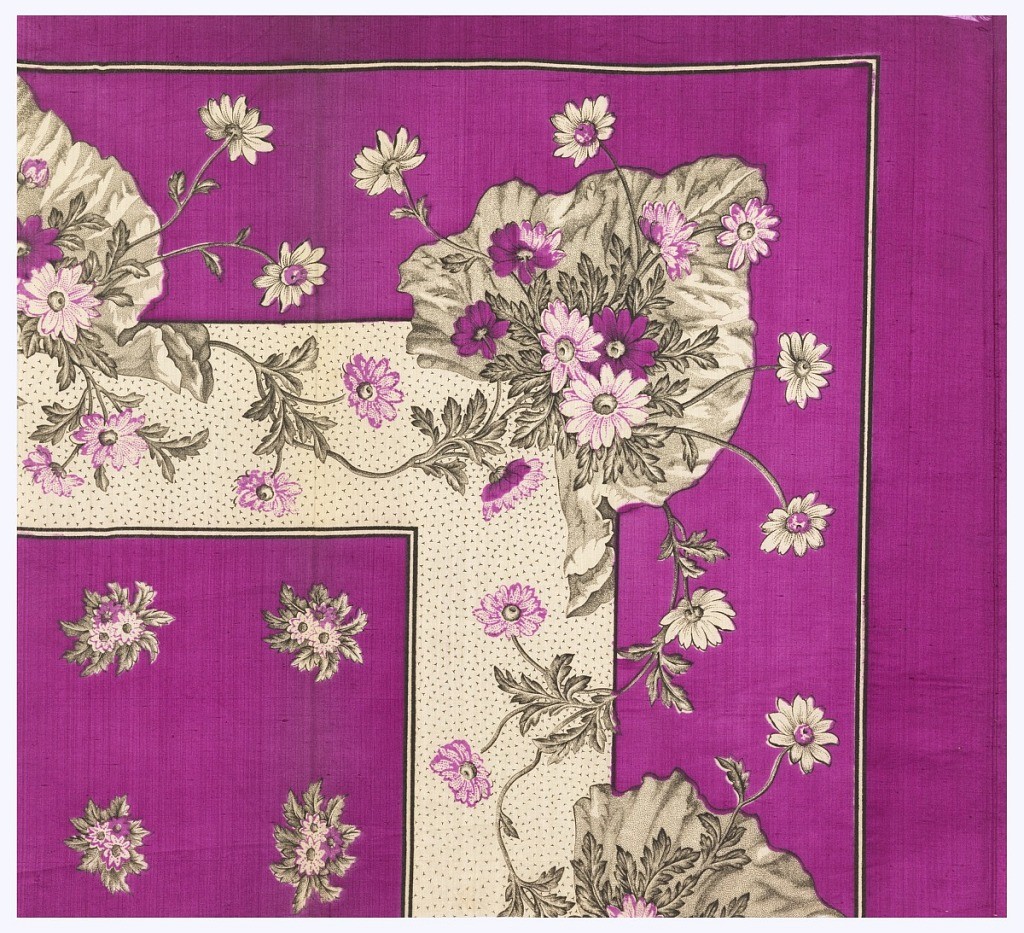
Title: Scarf sample
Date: mid-19th century
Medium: silk Technique: printed on plain weave
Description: Quarter of a printed scarf in magenta, pink, cream-color, and black. Field of scattered flowers and border showing bunch of flowers on large leaf.